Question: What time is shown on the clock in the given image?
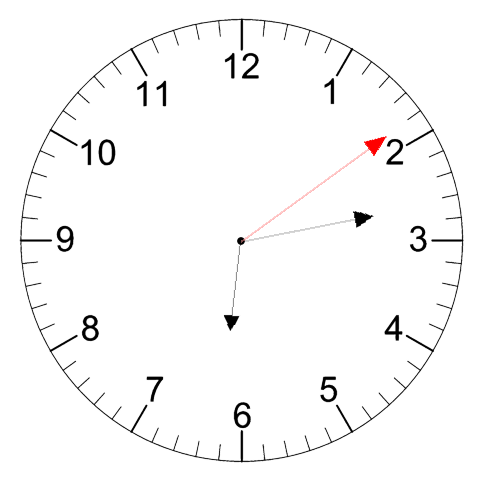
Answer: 06:13:09